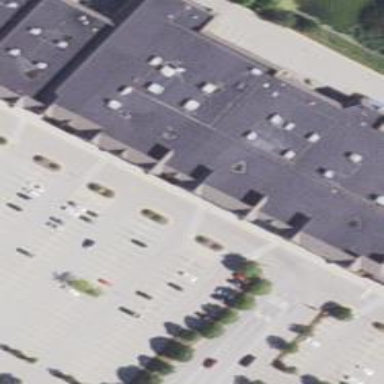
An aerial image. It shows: Retail building.